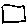
Label: square